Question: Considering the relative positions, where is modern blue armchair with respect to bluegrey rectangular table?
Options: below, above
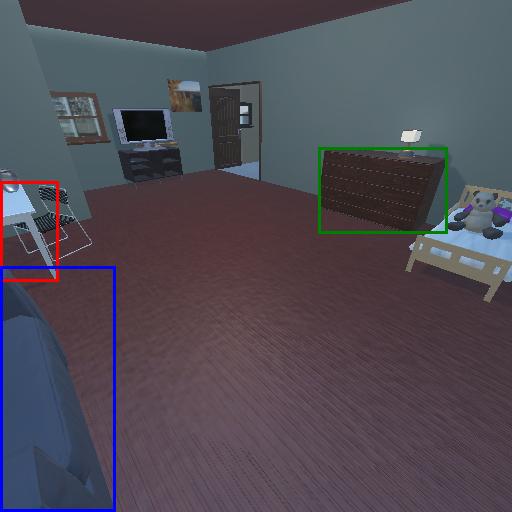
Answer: below